Question: I have this query
'''
SELECT to_char(trunc(fecha,'HH')+(30*round(to_char( trunc(fecha,'MI'),'MI')/30))/1440,'DD/MM/YYYY hh24:mi:ss') AS fecha
, SUM(total) AS total
FROM (SELECT FECHA_CREACION AS FECHA, Count(FECHA_CREACION) AS TOTAL
FROM ROBOT_CONTEO_CONSULTA
GROUP BY FECHA_CREACION)
WHERE fecha BETWEEN :fechaDesde AND :fechaHasta
GROUP BY to_char(trunc(fecha,'HH')+(30*round(to_char( trunc(fecha,'MI'),'MI')/30))/1440,'DD/MM/YYYY hh24:mi:ss')
ORDER BY fecha ASC;
'''
but it gives me this:
> Error message: ORA-00905: missing keyword
But, when I do something like this
'''
WHERE fecha BETWEEN CURRENT_DATE-20 AND CURRENT_DATE
'''
it does work. What is wrong?
I need it with parameters because I will create a view with that.
The full error:

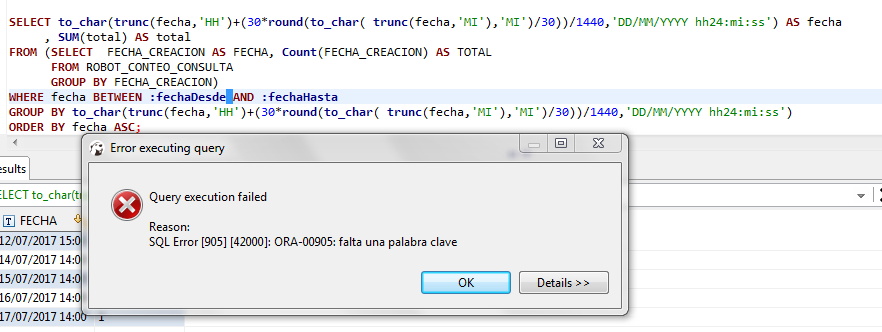
Answer: I think you are mixing two things. The query that you are currently calling from your java application and the view that you want to create.
In the query as provided, you indeed need these 2 variables that you will bind in your application with something like 'query.setParameter("fechaDesde", myStartDate);'
But you don't need to put these parameters in your view just try the following :
'''
CREATE OR REPLACE VIEW MY_TEST_VIEW AS
SELECT to_char(trunc(fecha,'HH')+(30*round(to_char( trunc(fecha,'MI'),'MI')/30))/1440,'DD/MM/YYYY hh24:mi:ss') AS fecha
, SUM(total) AS total
FROM (SELECT FECHA_CREACION AS FECHA, Count(FECHA_CREACION) AS TOTAL
FROM ROBOT_CONTEO_CONSULTA
GROUP BY FECHA_CREACION)
GROUP BY to_char(trunc(fecha,'HH')+(30*round(to_char( trunc(fecha,'MI'),'MI')/30))/1440,'DD/MM/YYYY hh24:mi:ss')
ORDER BY fecha ASC;
'''
And then in your java code you will have something like
'''
Query query = session.createQuery("FROM MY_TEST_VIEW WHERE FETCHA BETWEEN :fechaDesde AND :fechaHasta");
query.setParameter("fechaDesde ", myStartDateVar);
query.setParameter("fechaHasta", myEndDateVar);
'''
EDIT : Just be carefull, your 'fecha' field is a VARCHAR2 and not a date. You might have weird behaviours if you try to do a between because Oracle will test if the string provided is between 2 other varchars and you will have weird results. it should be a date for it to work properly